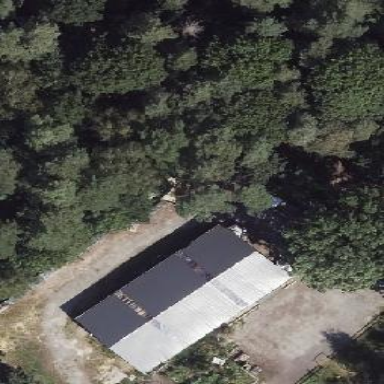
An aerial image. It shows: Shed building.